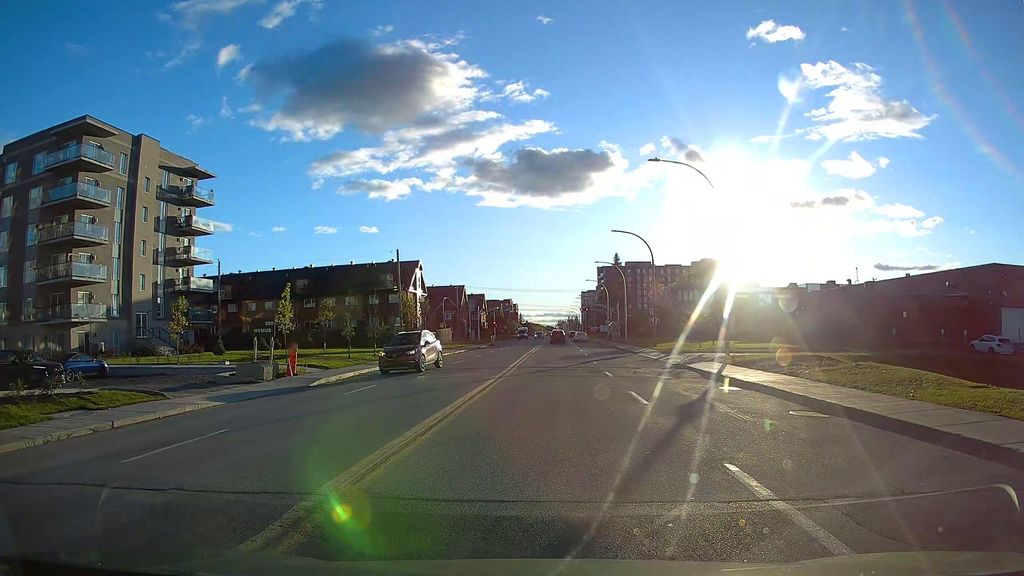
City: montreal